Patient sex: M
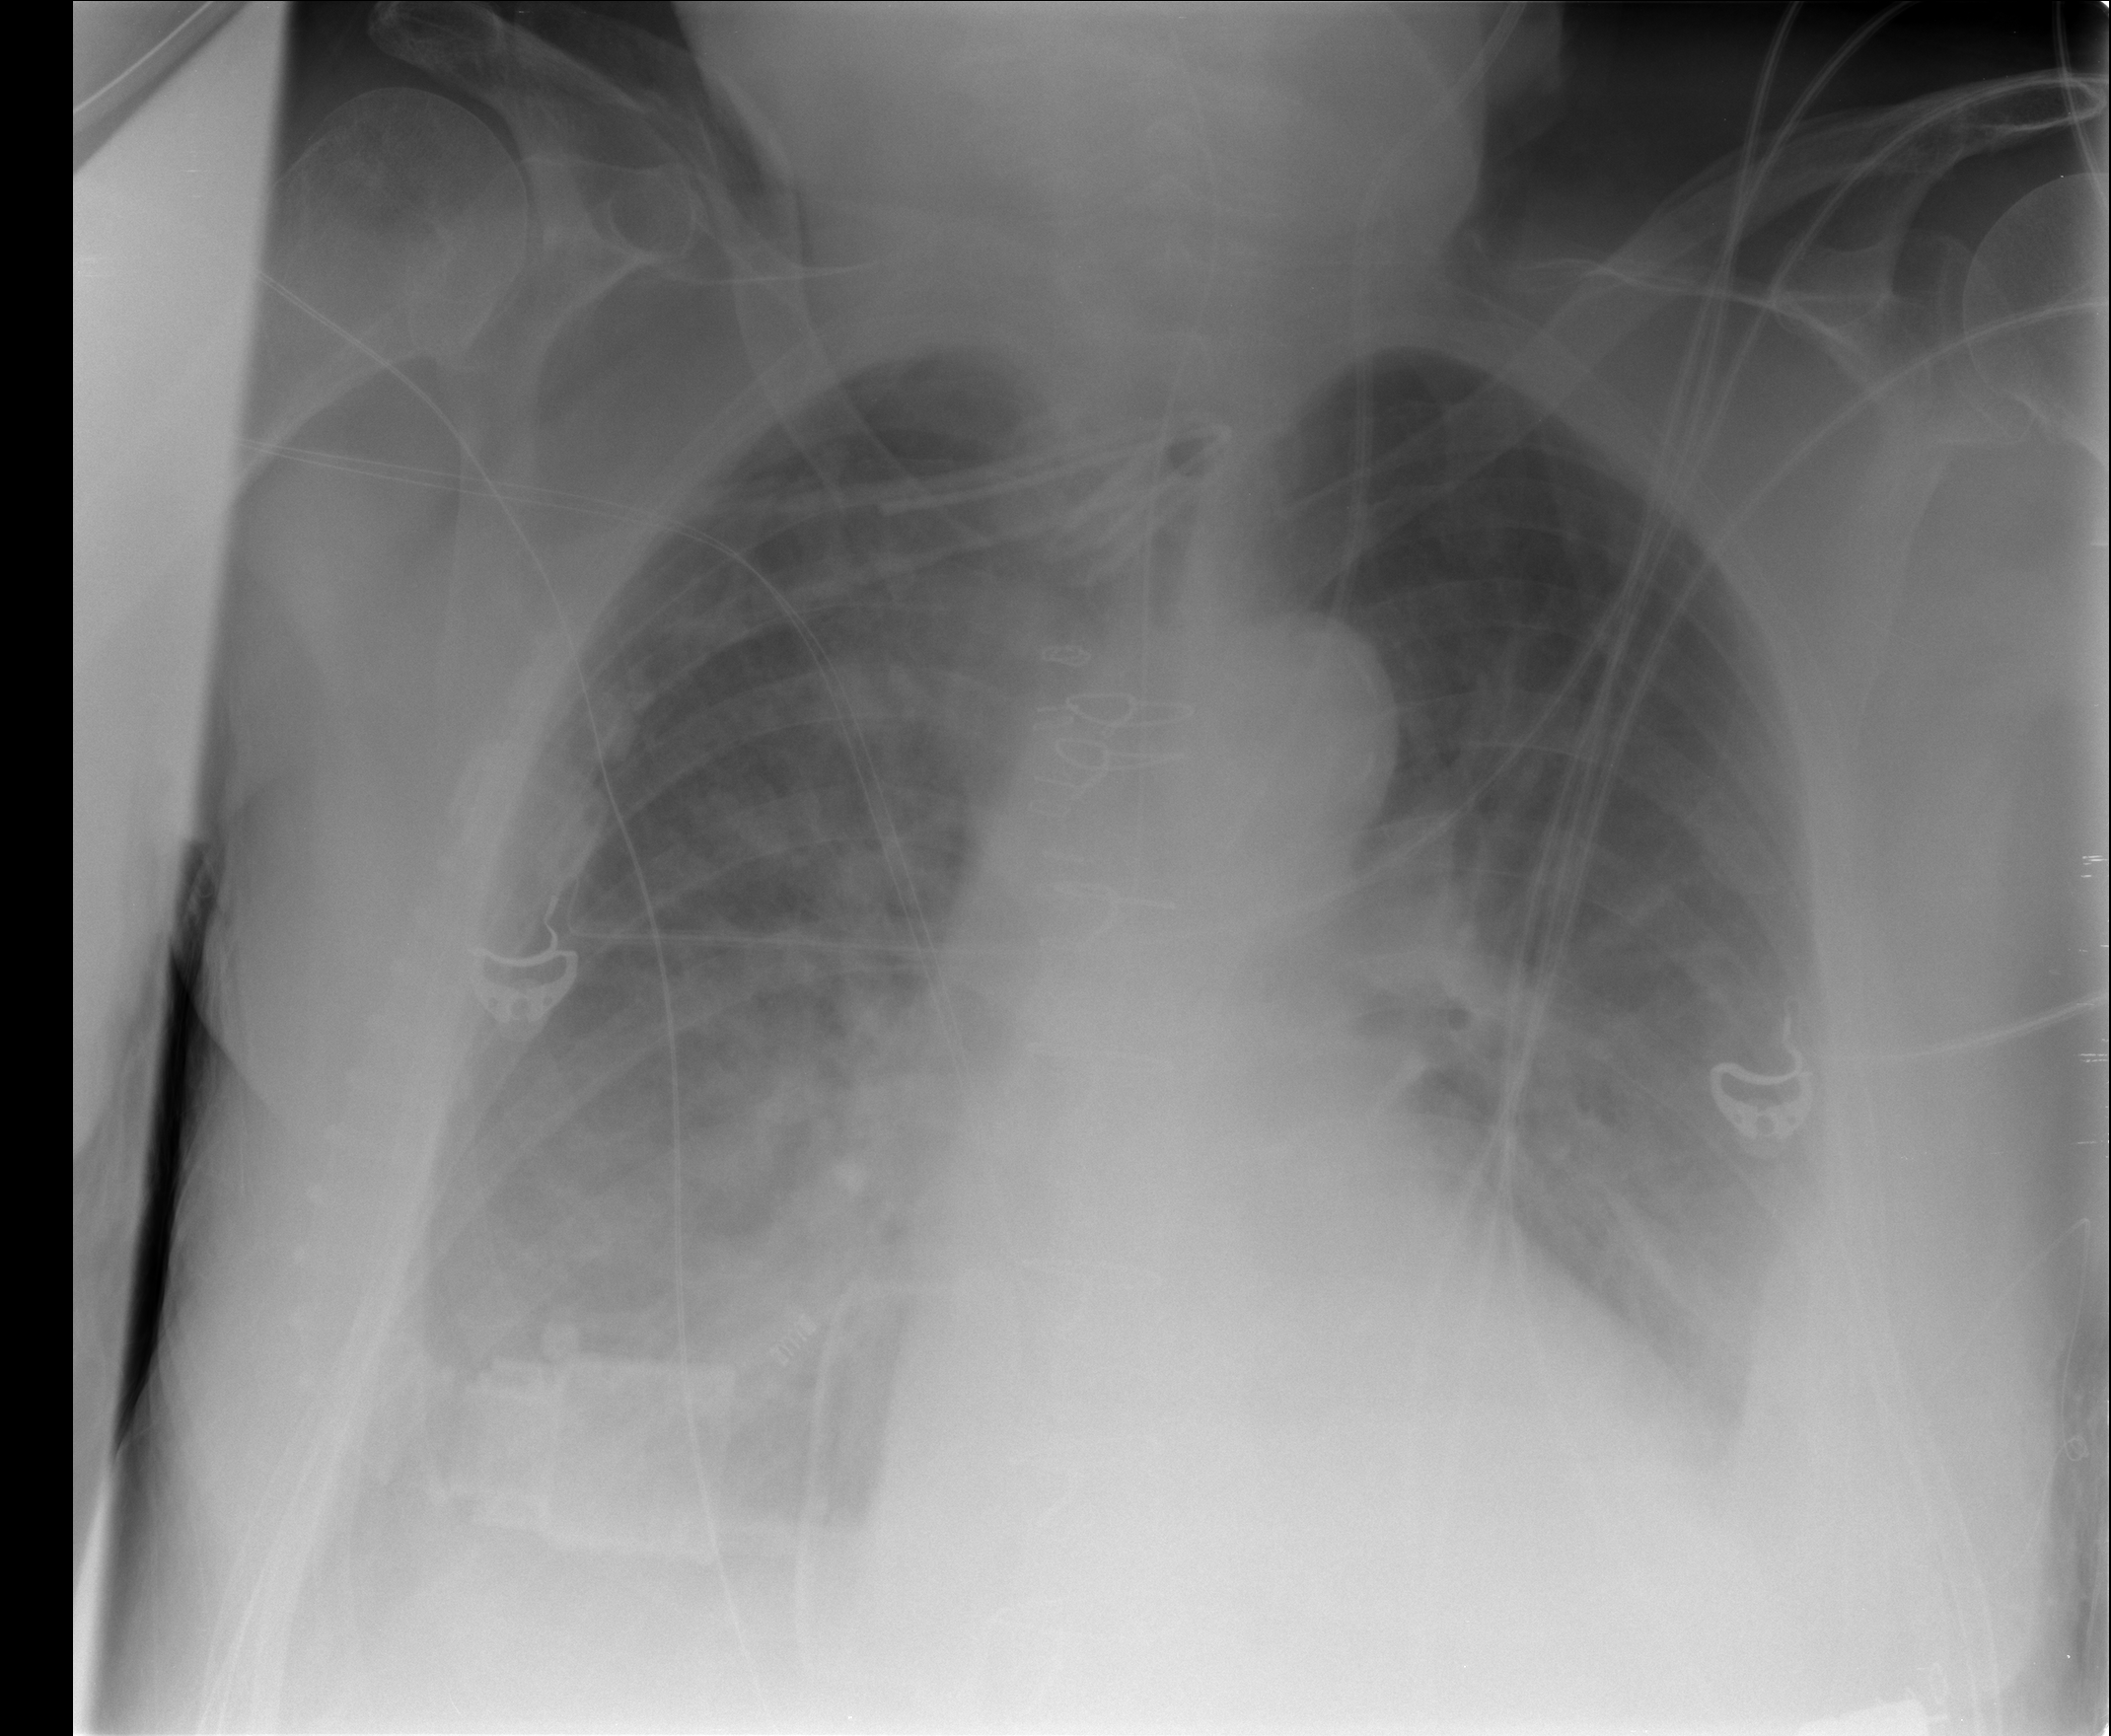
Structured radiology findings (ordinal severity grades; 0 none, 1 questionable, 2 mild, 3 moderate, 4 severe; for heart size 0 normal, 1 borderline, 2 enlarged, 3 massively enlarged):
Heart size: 2
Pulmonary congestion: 3
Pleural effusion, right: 3
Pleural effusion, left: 3
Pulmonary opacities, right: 0
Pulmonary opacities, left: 0
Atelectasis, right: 2
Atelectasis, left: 3